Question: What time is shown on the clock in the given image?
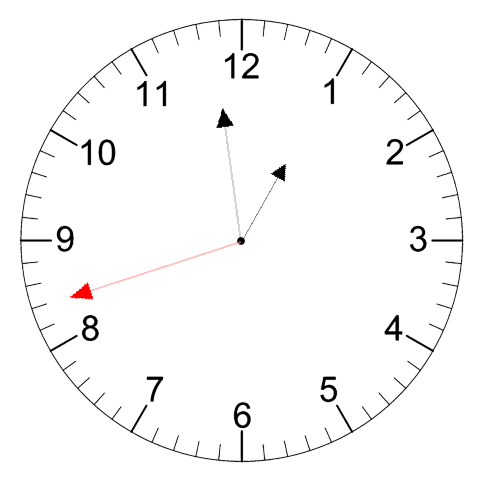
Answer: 12:58:42